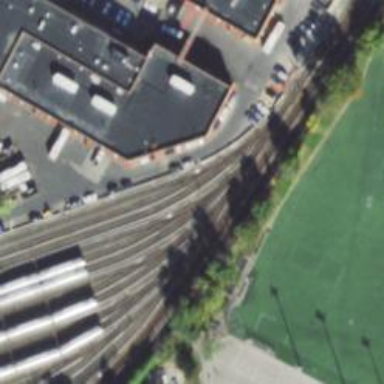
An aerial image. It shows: Yard with electrified top rail.